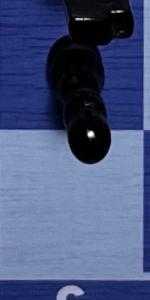
Label: Empty